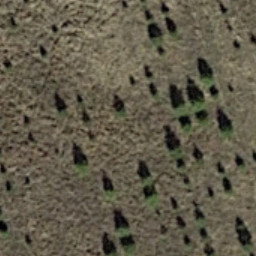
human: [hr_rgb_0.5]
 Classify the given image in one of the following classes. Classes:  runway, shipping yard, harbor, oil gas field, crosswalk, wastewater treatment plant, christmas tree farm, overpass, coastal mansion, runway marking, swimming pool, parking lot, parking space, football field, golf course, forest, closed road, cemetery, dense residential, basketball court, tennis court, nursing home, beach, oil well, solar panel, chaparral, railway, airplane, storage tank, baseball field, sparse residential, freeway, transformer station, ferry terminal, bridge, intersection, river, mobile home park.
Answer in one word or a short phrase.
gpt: christmas tree farm